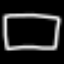
Label: square